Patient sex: M
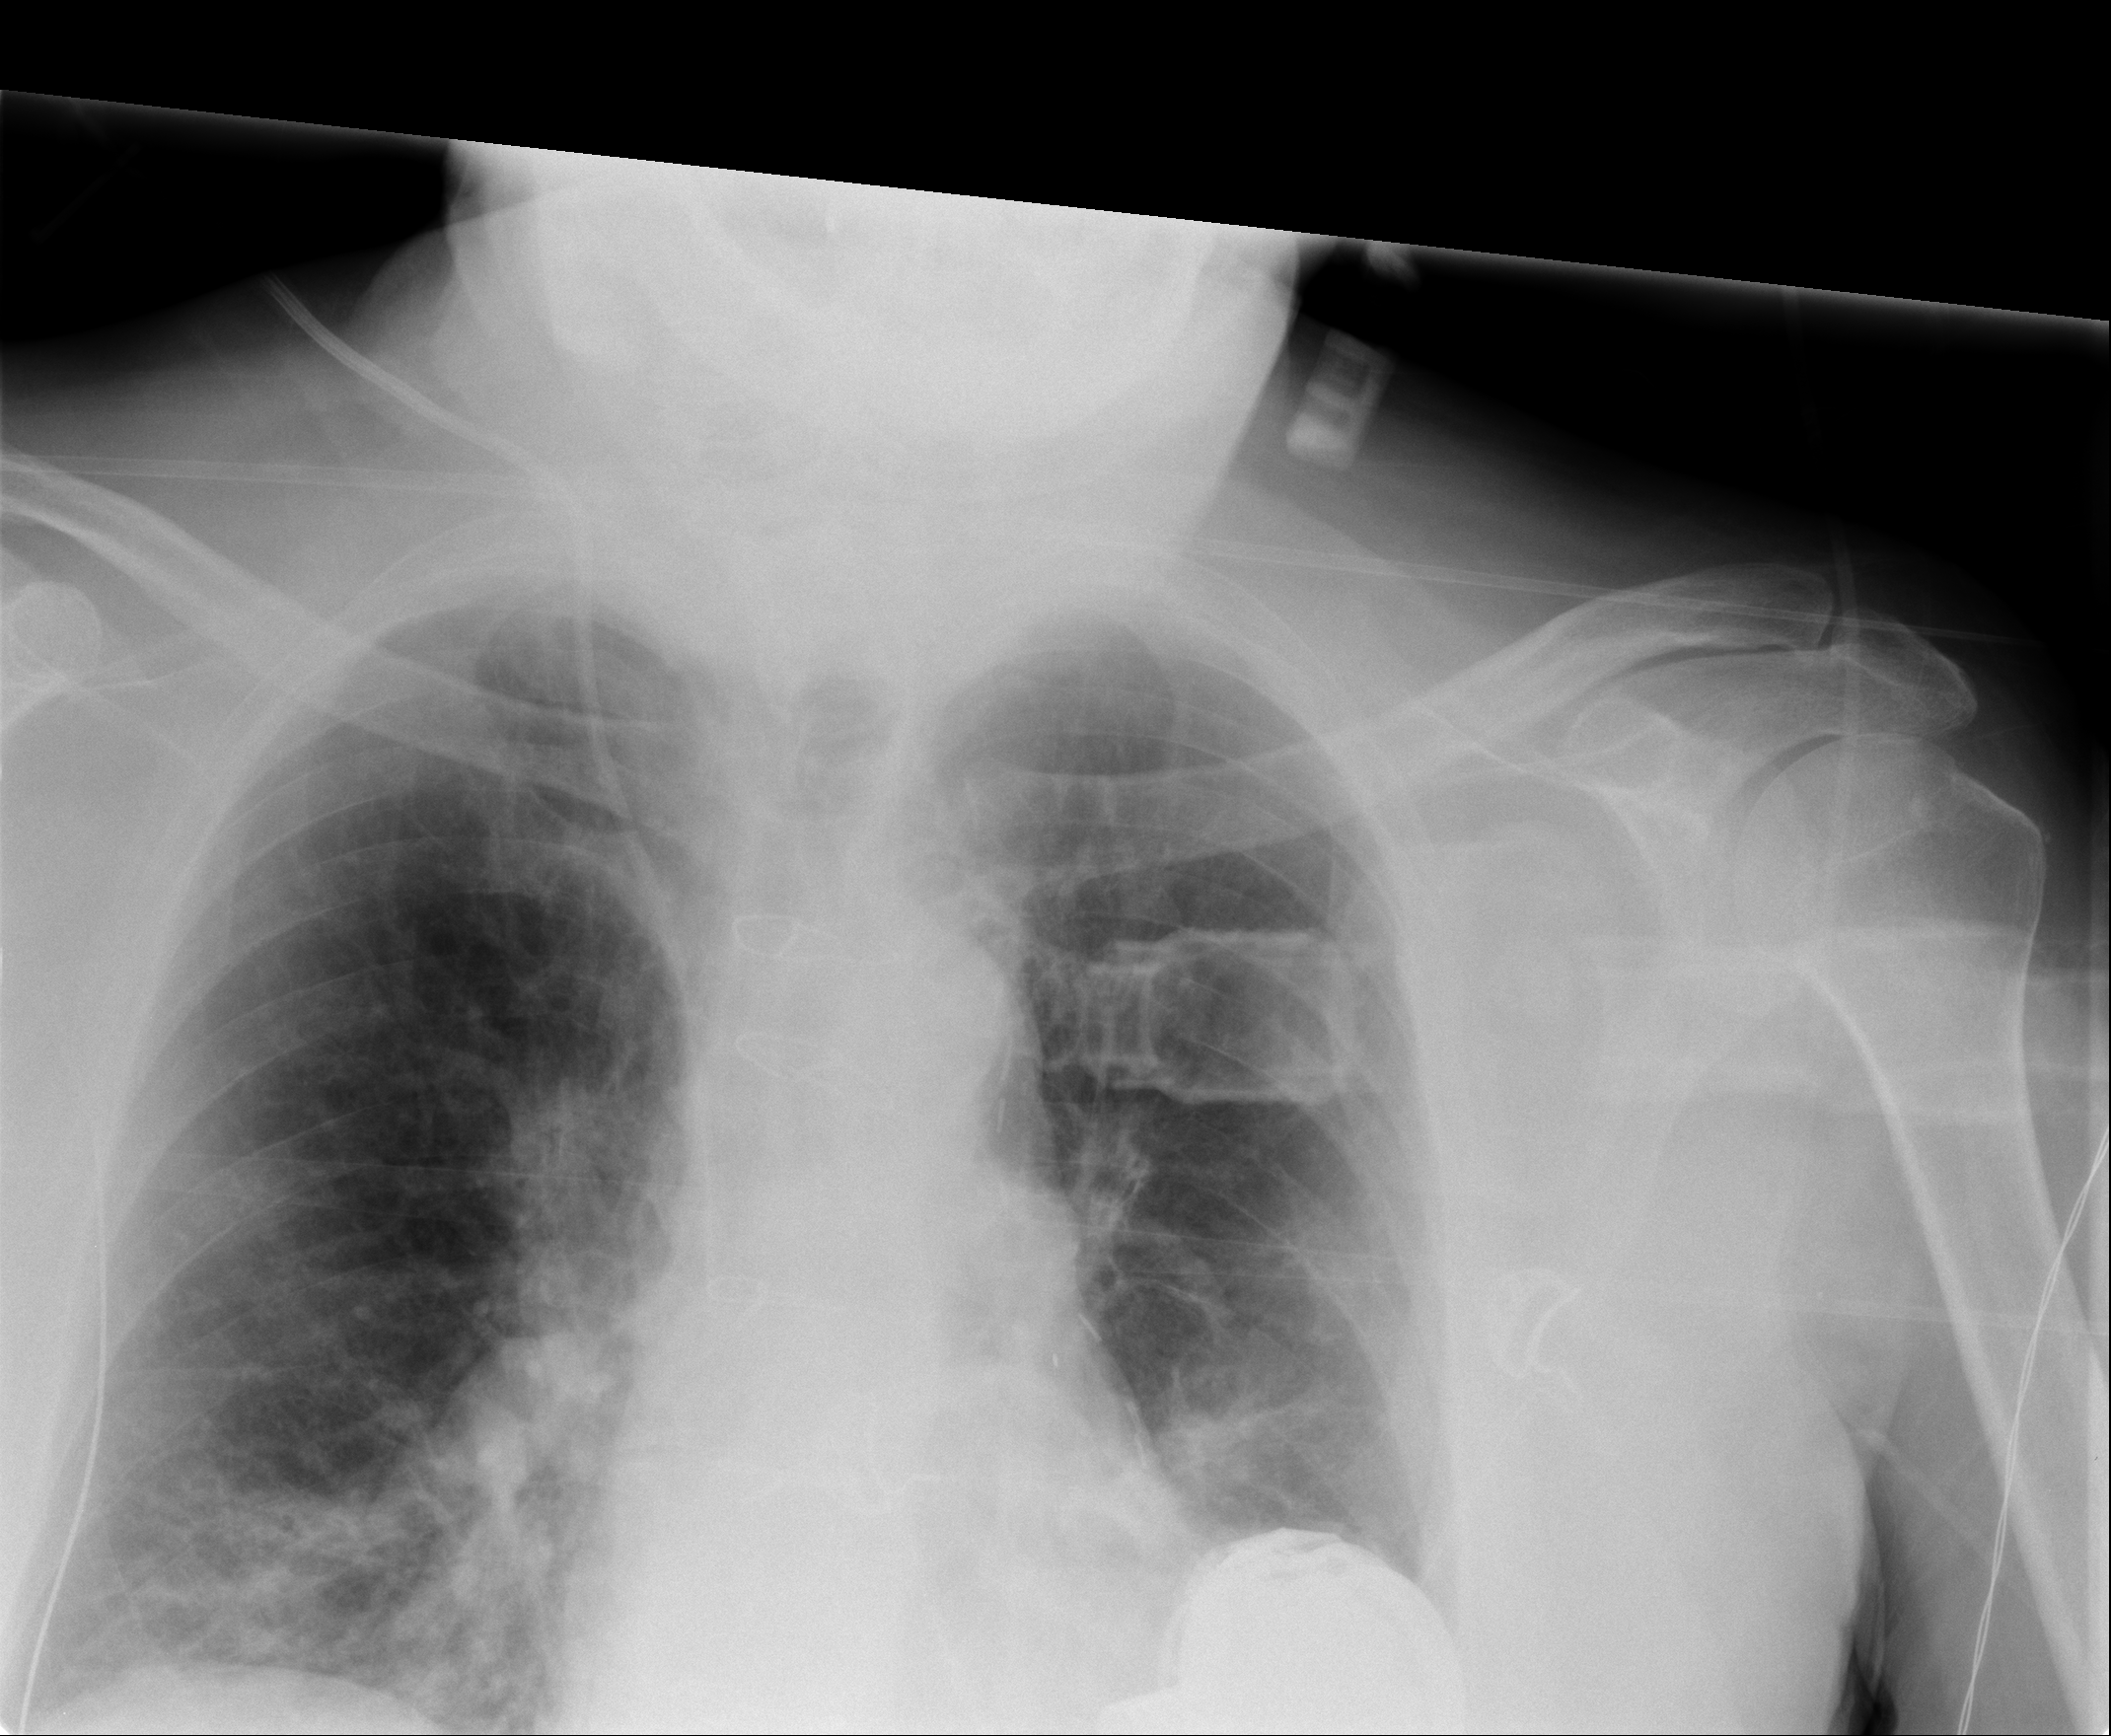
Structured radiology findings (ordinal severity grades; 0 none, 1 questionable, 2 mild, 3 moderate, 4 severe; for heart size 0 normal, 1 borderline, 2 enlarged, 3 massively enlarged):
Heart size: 0
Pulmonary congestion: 0
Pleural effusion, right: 0
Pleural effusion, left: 0
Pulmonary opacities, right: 3
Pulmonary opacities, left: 2
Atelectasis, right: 0
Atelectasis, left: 2